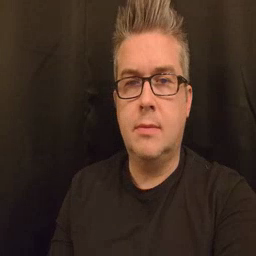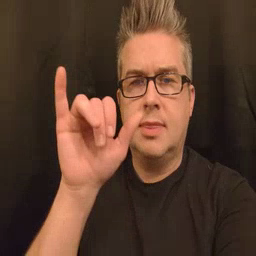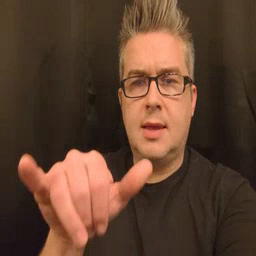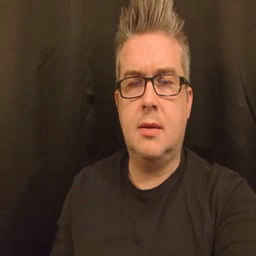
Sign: that